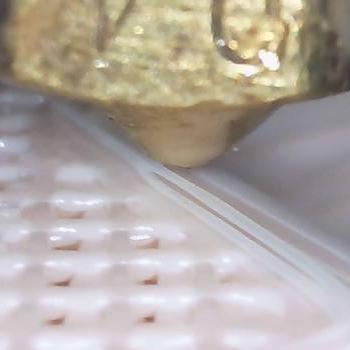
Flow rate: 37%